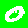
Digit: 0